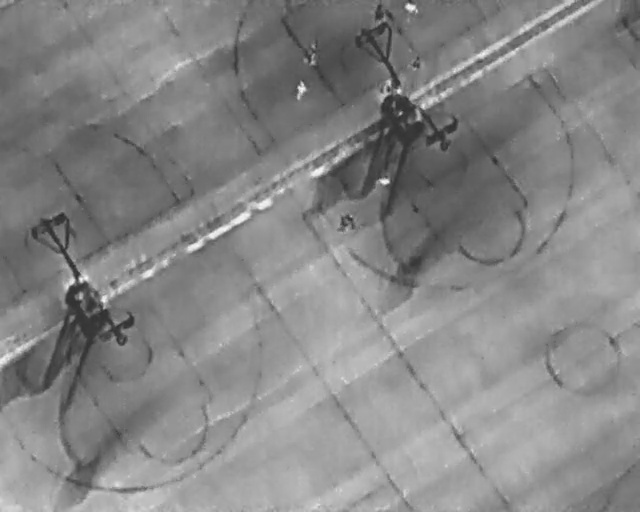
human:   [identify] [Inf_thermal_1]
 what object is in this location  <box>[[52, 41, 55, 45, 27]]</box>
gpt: <ref>1 large person at the center</ref>